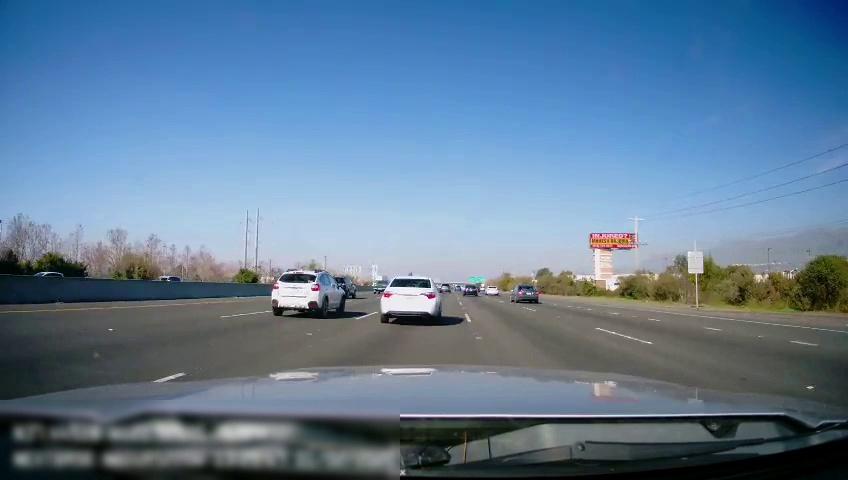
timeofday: Day
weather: Sunny
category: Drivable Space
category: Vehicles | Car
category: Vehicles | Car
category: Vehicles | Car
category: Vehicles | Car
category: Vehicles | Car
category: Vehicles | SUV
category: Vehicles | Truck
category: Vehicles | SUV
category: Vehicles | SUV
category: Vehicles | Car
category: Lanes | Current Lane
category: Lanes | Current Lane
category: Lanes | Alternate Lane
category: Lanes | Alternate Lane
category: Lanes | Alternate Lane
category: Lanes | Alternate Lane
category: Lanes | Alternate Lane
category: Traffic | Signs